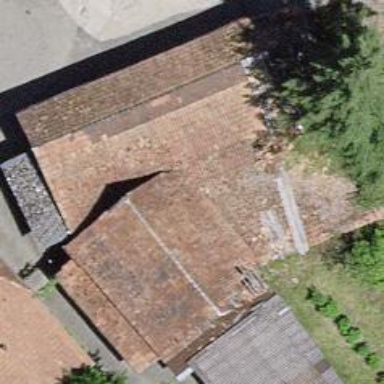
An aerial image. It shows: Barn.